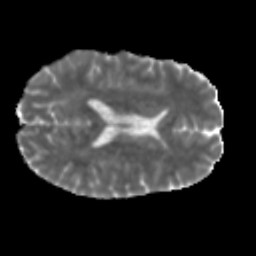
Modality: MD
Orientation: axial
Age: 46
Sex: male
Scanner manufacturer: siemens
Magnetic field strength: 3 T
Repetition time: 5 s
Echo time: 0.092 s